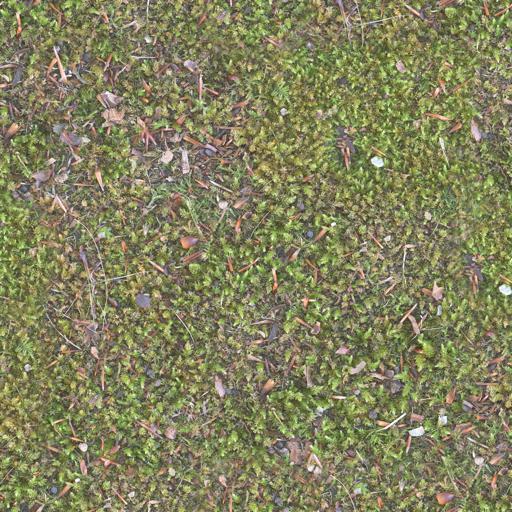
Tags: ground moss mossy